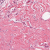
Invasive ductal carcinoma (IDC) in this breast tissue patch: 0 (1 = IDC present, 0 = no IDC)